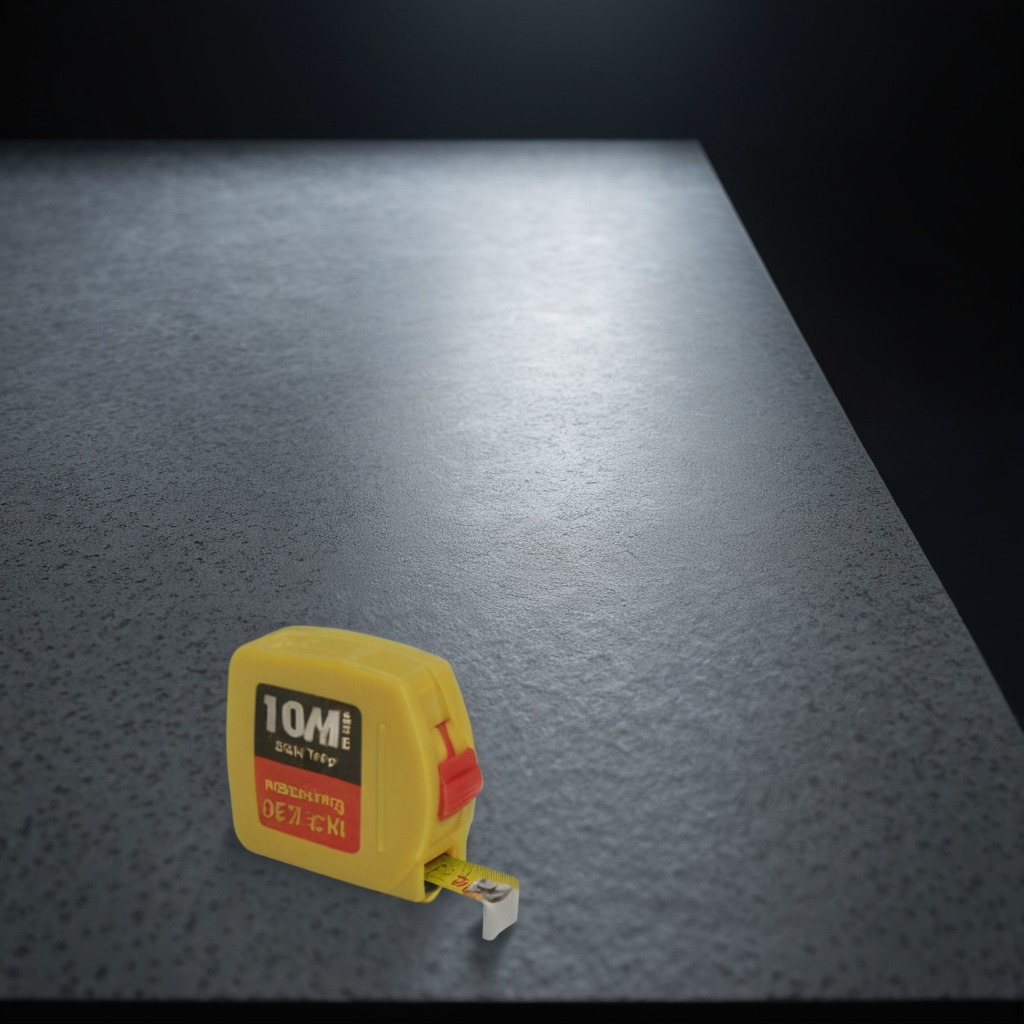
A measuring tape is lying on the clean granite table inside a workshop at night dim ambient light soft shadows worn but